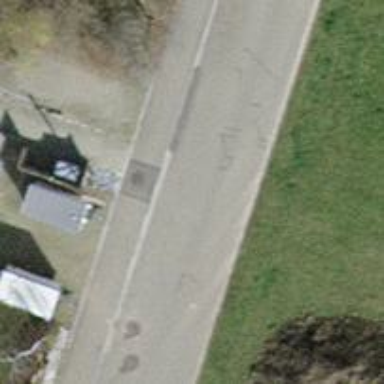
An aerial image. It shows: Asphalt road in residential area.